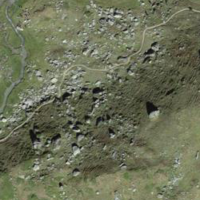
EUNIS habitat code: 26
Species observed at this site:
Rhododendron ferrugineum